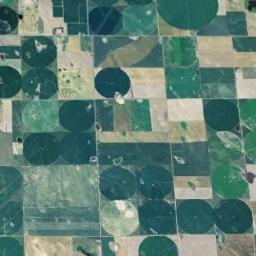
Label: circular_farmland